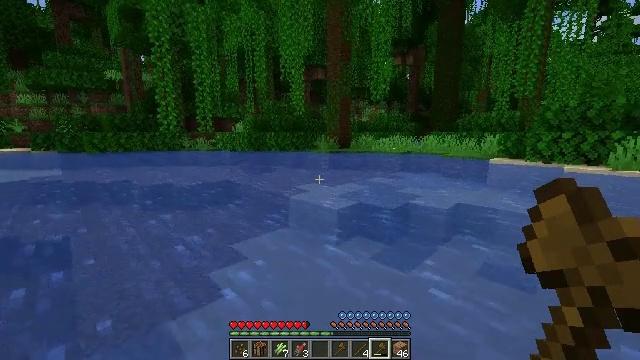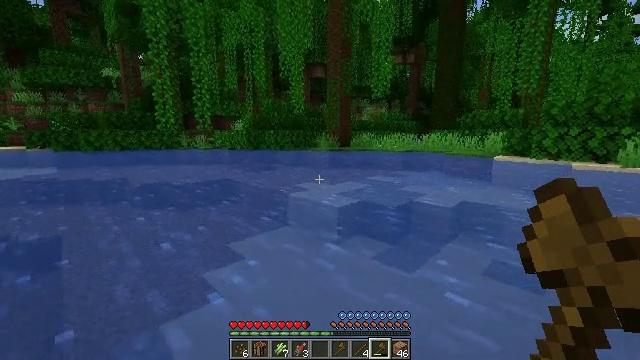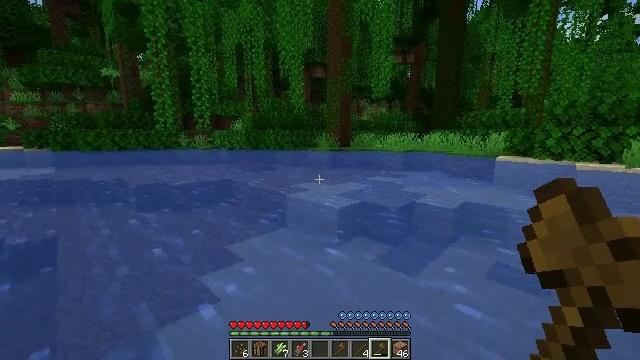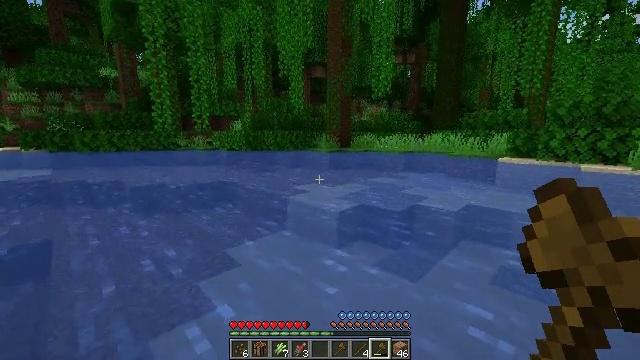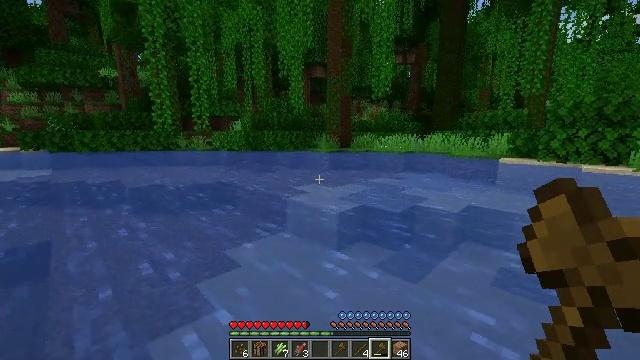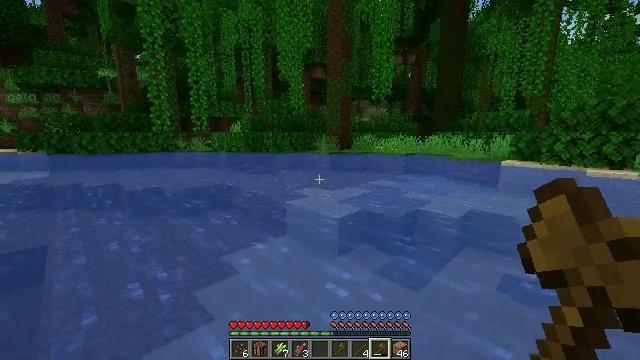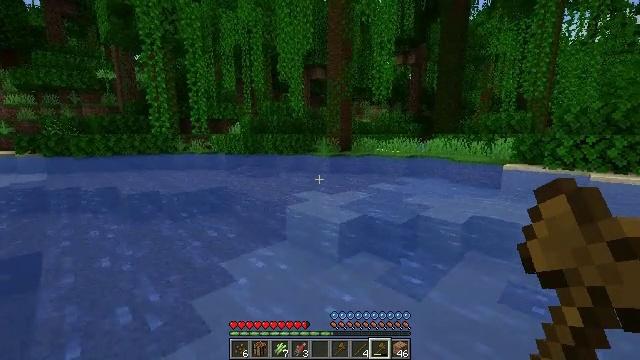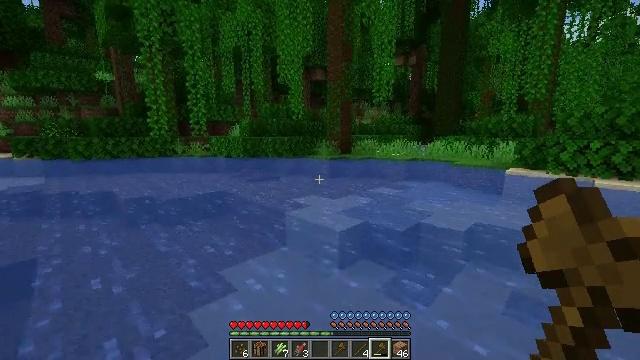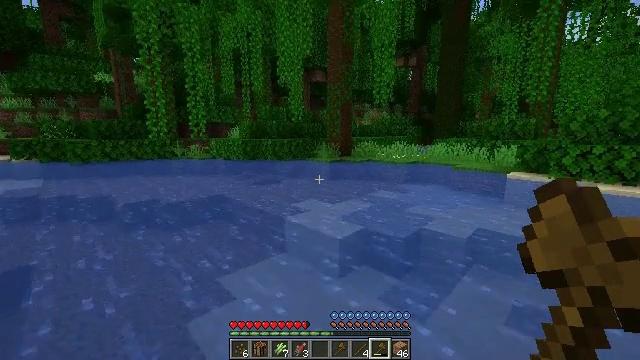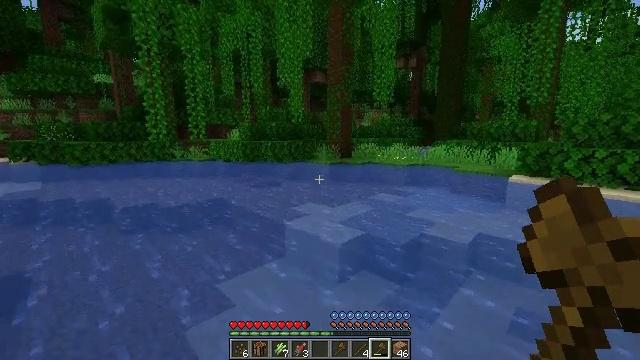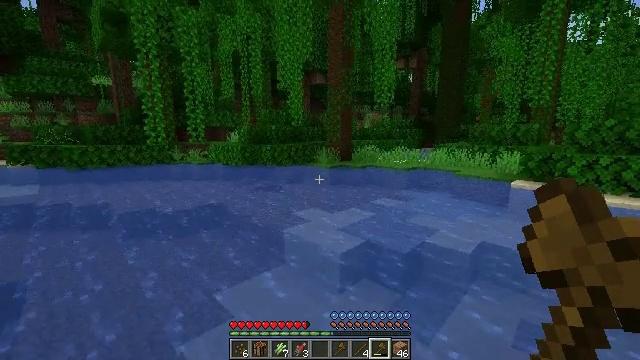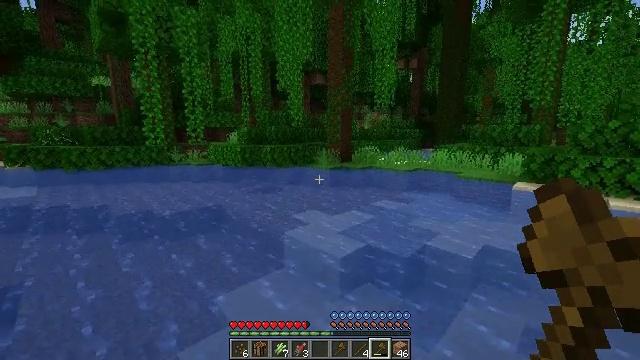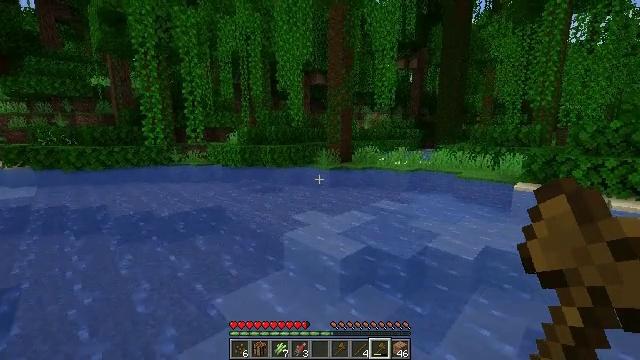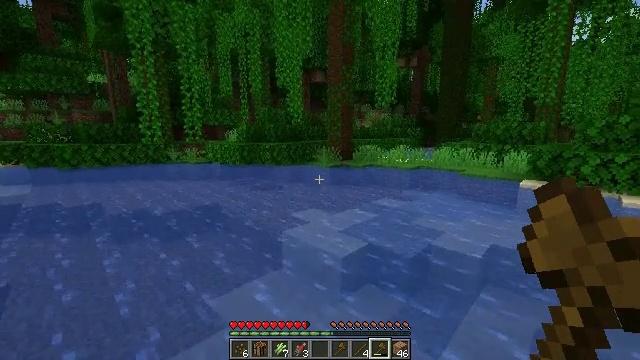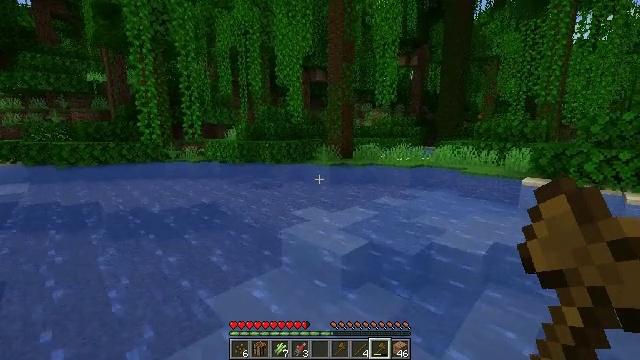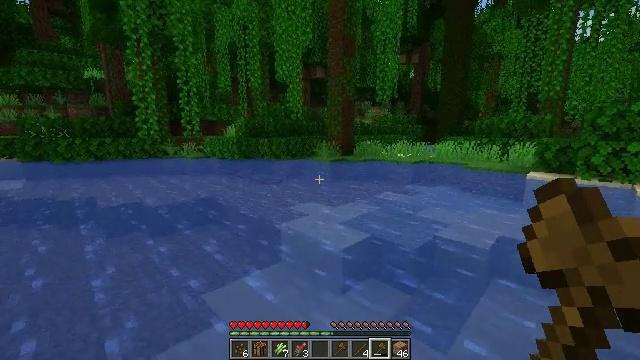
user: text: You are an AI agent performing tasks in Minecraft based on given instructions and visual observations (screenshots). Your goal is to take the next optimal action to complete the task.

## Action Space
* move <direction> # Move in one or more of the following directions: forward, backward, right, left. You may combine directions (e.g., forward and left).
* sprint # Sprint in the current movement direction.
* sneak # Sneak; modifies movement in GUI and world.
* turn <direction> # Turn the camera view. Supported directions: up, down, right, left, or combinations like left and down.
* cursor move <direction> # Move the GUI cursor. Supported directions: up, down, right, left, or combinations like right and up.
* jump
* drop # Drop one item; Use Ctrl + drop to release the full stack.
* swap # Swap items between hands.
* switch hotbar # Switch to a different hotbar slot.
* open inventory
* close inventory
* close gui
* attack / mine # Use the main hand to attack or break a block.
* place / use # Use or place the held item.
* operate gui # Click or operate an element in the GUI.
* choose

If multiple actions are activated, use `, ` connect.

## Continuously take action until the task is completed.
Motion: motion action
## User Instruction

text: Kill aquatic mobs.
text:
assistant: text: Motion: move forward, jump
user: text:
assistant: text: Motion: move forward, jump
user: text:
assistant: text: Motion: move forward, jump
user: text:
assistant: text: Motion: move forward, jump
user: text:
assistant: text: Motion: move forward, jump
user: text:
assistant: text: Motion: move forward, jump
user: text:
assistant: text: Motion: move forward, jump
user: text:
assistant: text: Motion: move forward, jump
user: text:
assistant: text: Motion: move forward, jump
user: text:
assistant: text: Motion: move forward, jump
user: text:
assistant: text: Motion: move forward, jump
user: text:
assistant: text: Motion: move forward, jump
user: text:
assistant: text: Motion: move forward, jump
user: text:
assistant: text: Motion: move forward
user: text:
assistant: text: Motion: move forward
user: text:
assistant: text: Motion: move forward
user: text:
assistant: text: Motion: move forward
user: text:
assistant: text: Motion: move forward
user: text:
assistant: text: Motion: move forward, turn left
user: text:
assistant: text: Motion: move forward, turn left and up
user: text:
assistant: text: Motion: move forward, turn left and up
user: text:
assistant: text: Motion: move forward, turn left
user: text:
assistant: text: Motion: move forward
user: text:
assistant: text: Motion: move forward
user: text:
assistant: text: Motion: move forward
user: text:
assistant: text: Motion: move forward
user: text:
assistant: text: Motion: move forward
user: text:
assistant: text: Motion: move forward
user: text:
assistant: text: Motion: move forward, turn right
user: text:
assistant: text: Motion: move forward